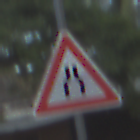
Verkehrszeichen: VerengteFahrbahn
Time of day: MorningAfternoon
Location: Outdoor (Suburban)
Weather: PartlyCloudy
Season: NotSpecified
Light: Natural